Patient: sex M, age 65
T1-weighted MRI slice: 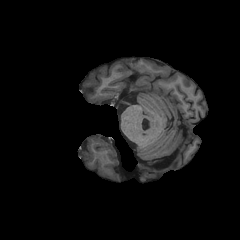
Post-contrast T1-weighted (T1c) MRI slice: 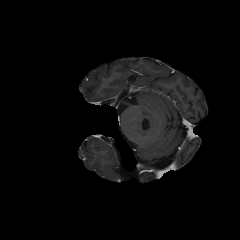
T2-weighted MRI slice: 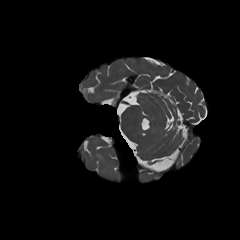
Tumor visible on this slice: no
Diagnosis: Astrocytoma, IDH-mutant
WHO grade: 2